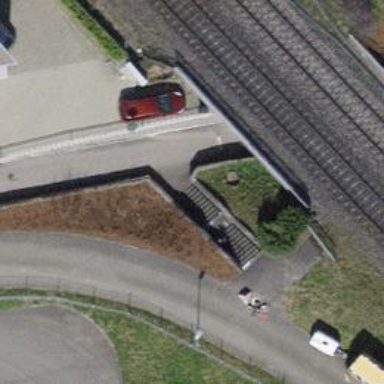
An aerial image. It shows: Asphalt footway with tunnel.